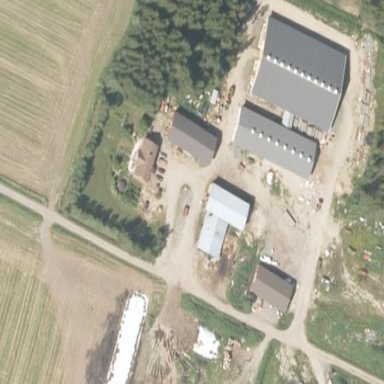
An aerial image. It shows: Farmyard area.